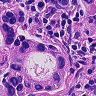
Metastatic tissue present: yes